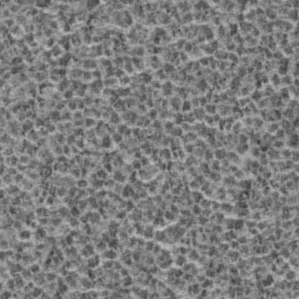
Label: frost